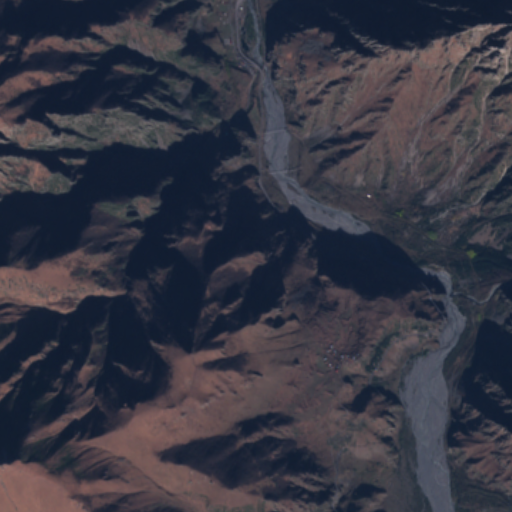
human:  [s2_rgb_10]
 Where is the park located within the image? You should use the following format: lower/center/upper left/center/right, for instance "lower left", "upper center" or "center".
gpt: The park is located in the lower right of the image.
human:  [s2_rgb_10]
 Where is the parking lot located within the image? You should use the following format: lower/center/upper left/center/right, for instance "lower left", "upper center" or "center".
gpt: The parking lot is located in the center right of the image.
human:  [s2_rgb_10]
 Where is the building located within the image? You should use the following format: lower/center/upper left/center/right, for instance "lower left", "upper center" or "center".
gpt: There is no building in the image.